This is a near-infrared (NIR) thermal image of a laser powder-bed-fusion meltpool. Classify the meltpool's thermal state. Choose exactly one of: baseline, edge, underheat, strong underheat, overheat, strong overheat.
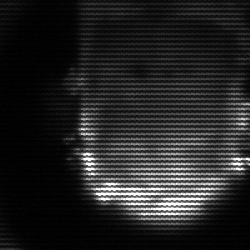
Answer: baseline